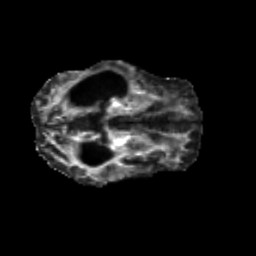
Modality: FA
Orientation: axial
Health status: ill
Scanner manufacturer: siemens
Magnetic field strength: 3 T
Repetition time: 13.8 s
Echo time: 0.098 s